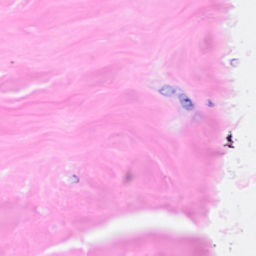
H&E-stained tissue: Breast